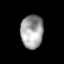
Tissue: lung
Cell type: T cells
Senescence score: 0.2177
Nuclear area (px): 743
Mean DAPI intensity: 160.206